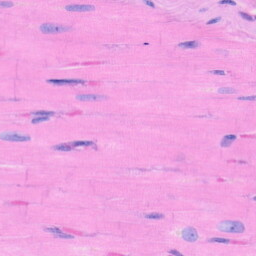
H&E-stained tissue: Heart